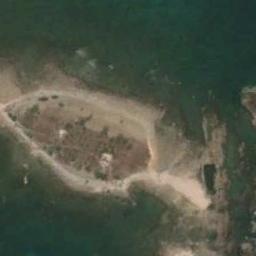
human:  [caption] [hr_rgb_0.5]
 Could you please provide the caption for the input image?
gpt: The island with some vegetation is surrounded by green waters .

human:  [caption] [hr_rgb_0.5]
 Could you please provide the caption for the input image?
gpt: The island looks desolate .

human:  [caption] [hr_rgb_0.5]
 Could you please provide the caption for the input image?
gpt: There is a yellow-brown island on the turquoise sea  There are sparse green plants on the island  There are white sand beaches on the outer circle and other small islands on the other side .

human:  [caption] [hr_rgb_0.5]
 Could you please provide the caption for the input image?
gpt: The land on the island is uneven .

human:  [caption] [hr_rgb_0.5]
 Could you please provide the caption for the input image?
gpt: The island with brown bare land and yellow sand is surrounded by green water .